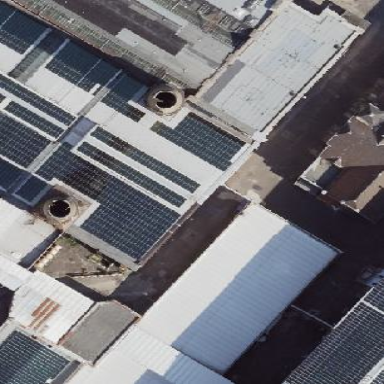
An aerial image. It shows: Solar power generator with photovoltaic panels.